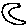
Label: moon